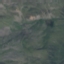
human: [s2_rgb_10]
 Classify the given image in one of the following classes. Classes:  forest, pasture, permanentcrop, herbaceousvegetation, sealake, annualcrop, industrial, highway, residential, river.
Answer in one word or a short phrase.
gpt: HerbaceousVegetation